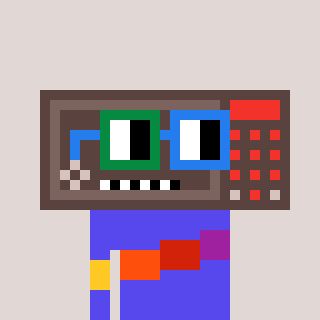
a pixel art character with square green and blue glasses, a wallsafe-shaped head and a computerblue-colored body on a warm background